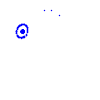
Particle: electron